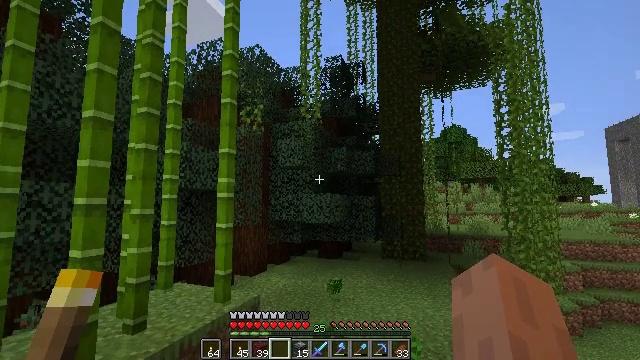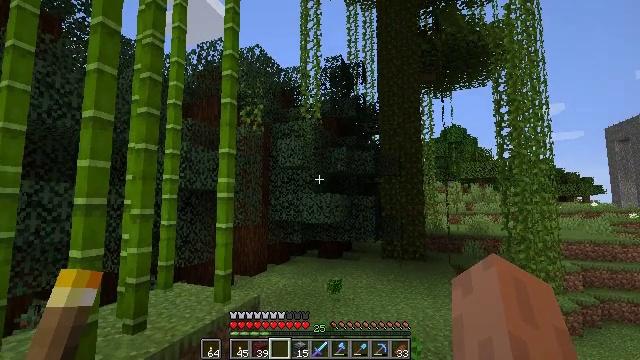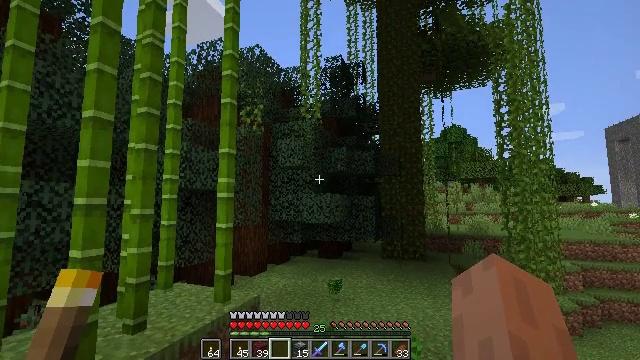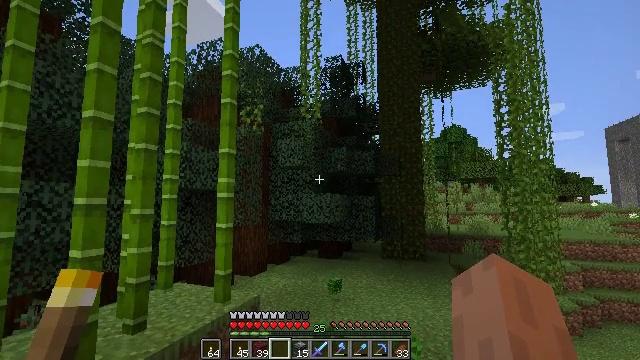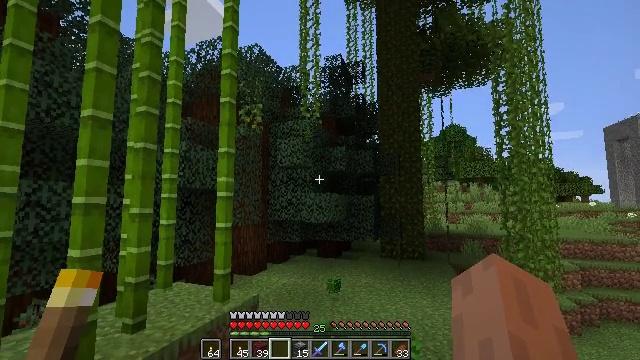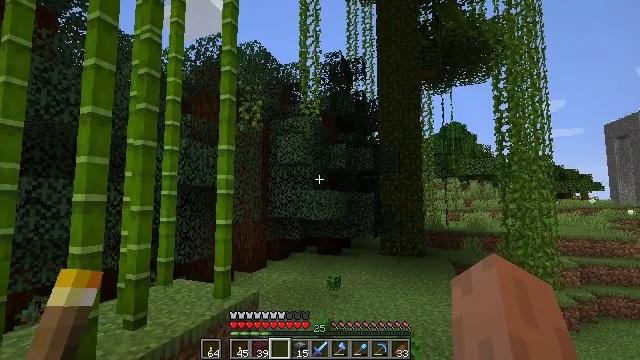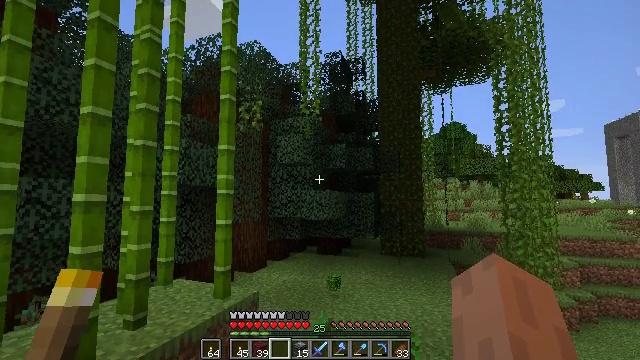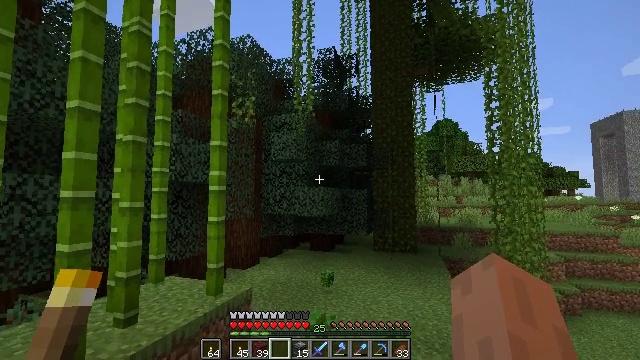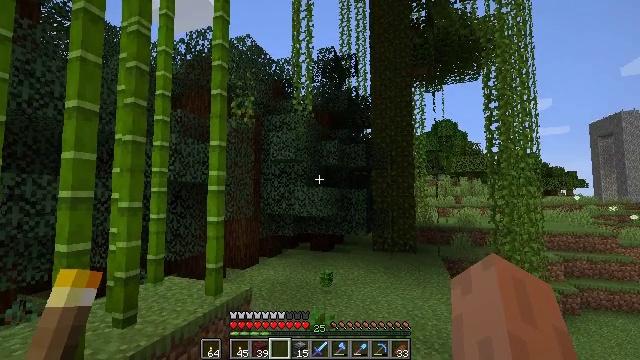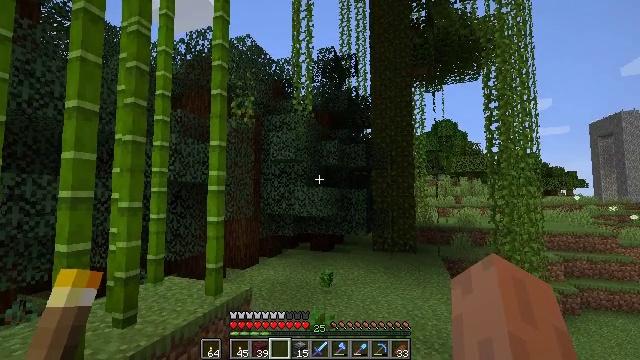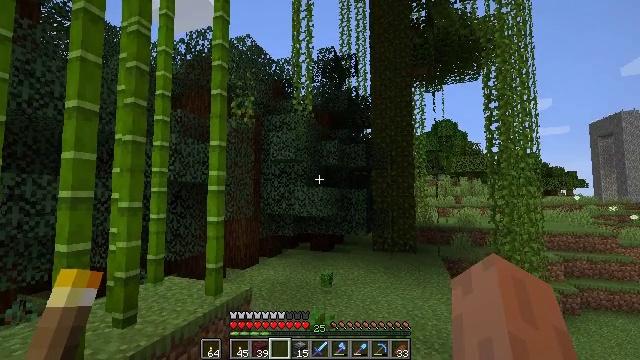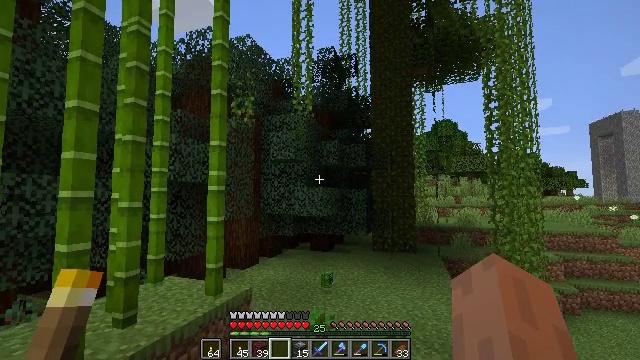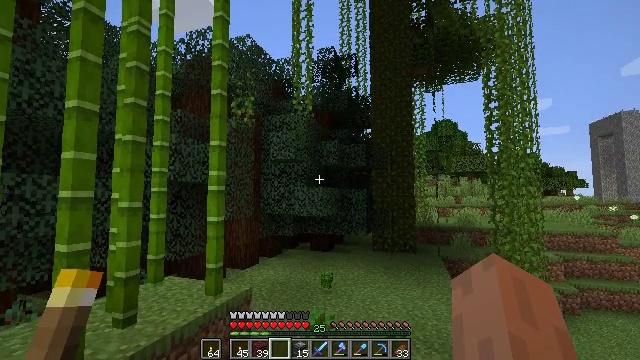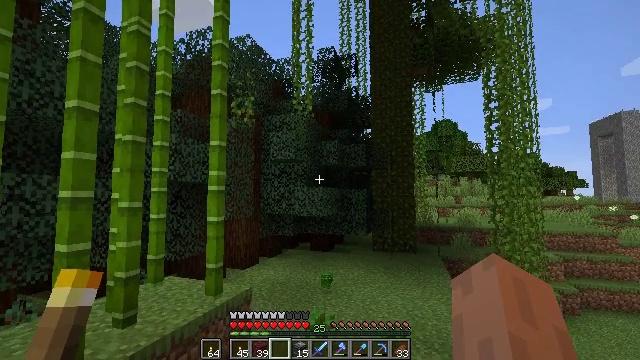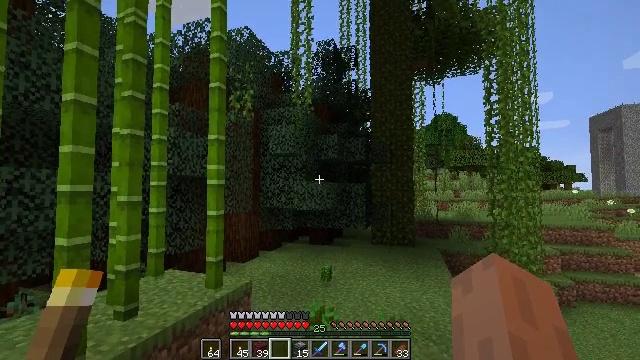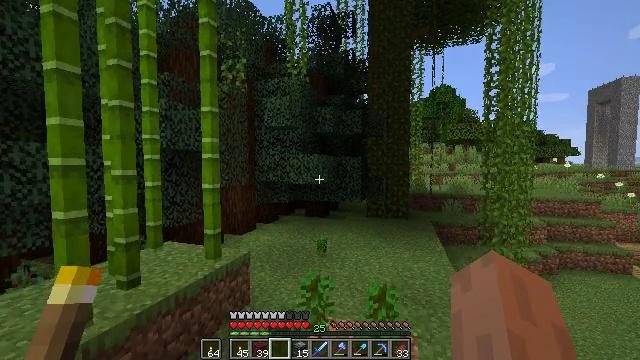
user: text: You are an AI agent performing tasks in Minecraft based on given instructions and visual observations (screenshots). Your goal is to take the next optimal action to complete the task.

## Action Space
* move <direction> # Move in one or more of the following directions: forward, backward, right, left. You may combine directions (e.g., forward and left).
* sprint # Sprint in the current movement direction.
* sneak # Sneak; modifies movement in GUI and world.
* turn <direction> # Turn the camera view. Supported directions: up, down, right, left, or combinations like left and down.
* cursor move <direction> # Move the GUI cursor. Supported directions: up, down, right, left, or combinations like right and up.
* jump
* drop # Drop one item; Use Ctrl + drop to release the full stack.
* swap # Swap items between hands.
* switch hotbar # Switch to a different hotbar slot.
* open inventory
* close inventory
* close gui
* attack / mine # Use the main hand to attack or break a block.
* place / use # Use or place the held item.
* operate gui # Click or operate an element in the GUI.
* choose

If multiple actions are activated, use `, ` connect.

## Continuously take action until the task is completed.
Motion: motion action
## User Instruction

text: Collect jungle leaves by breaking them.
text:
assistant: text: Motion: no_op
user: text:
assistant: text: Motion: no_op
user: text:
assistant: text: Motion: no_op
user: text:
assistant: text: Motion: no_op
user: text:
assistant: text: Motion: no_op
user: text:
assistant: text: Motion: no_op
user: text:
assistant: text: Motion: turn right
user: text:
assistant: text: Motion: no_op
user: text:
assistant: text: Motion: no_op
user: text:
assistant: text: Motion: no_op
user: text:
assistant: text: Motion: no_op
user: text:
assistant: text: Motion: no_op
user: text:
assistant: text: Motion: no_op
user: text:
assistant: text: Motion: turn down
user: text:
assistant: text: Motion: turn down
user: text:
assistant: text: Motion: turn right and down
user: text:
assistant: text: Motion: move forward, turn right and down
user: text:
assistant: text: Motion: move forward, turn down
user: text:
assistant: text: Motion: move forward
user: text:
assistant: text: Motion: move forward
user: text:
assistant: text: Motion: move forward
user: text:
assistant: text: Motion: move forward
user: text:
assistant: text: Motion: move forward, sprint
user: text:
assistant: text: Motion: move forward, sprint, turn left and up
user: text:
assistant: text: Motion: move forward, sprint, turn left
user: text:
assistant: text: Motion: move forward, sprint
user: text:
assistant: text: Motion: move forward
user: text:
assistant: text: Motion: move forward
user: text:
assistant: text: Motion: move forward, sprint, turn up
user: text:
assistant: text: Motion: move forward, sprint, turn up